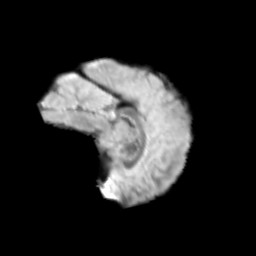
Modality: T2w
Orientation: sagittal
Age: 11
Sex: female
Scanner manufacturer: siemens
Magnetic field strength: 3 T
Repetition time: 3.8 s
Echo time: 0.07 s